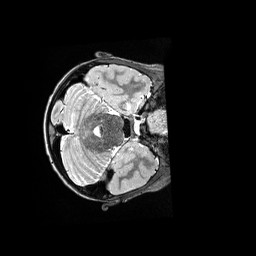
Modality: T2w
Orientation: axial
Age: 8
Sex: male
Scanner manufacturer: siemens
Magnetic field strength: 3 T
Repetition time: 3.2 s
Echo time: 0.564 s